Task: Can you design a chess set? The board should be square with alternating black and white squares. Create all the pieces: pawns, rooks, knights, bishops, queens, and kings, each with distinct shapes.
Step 767:
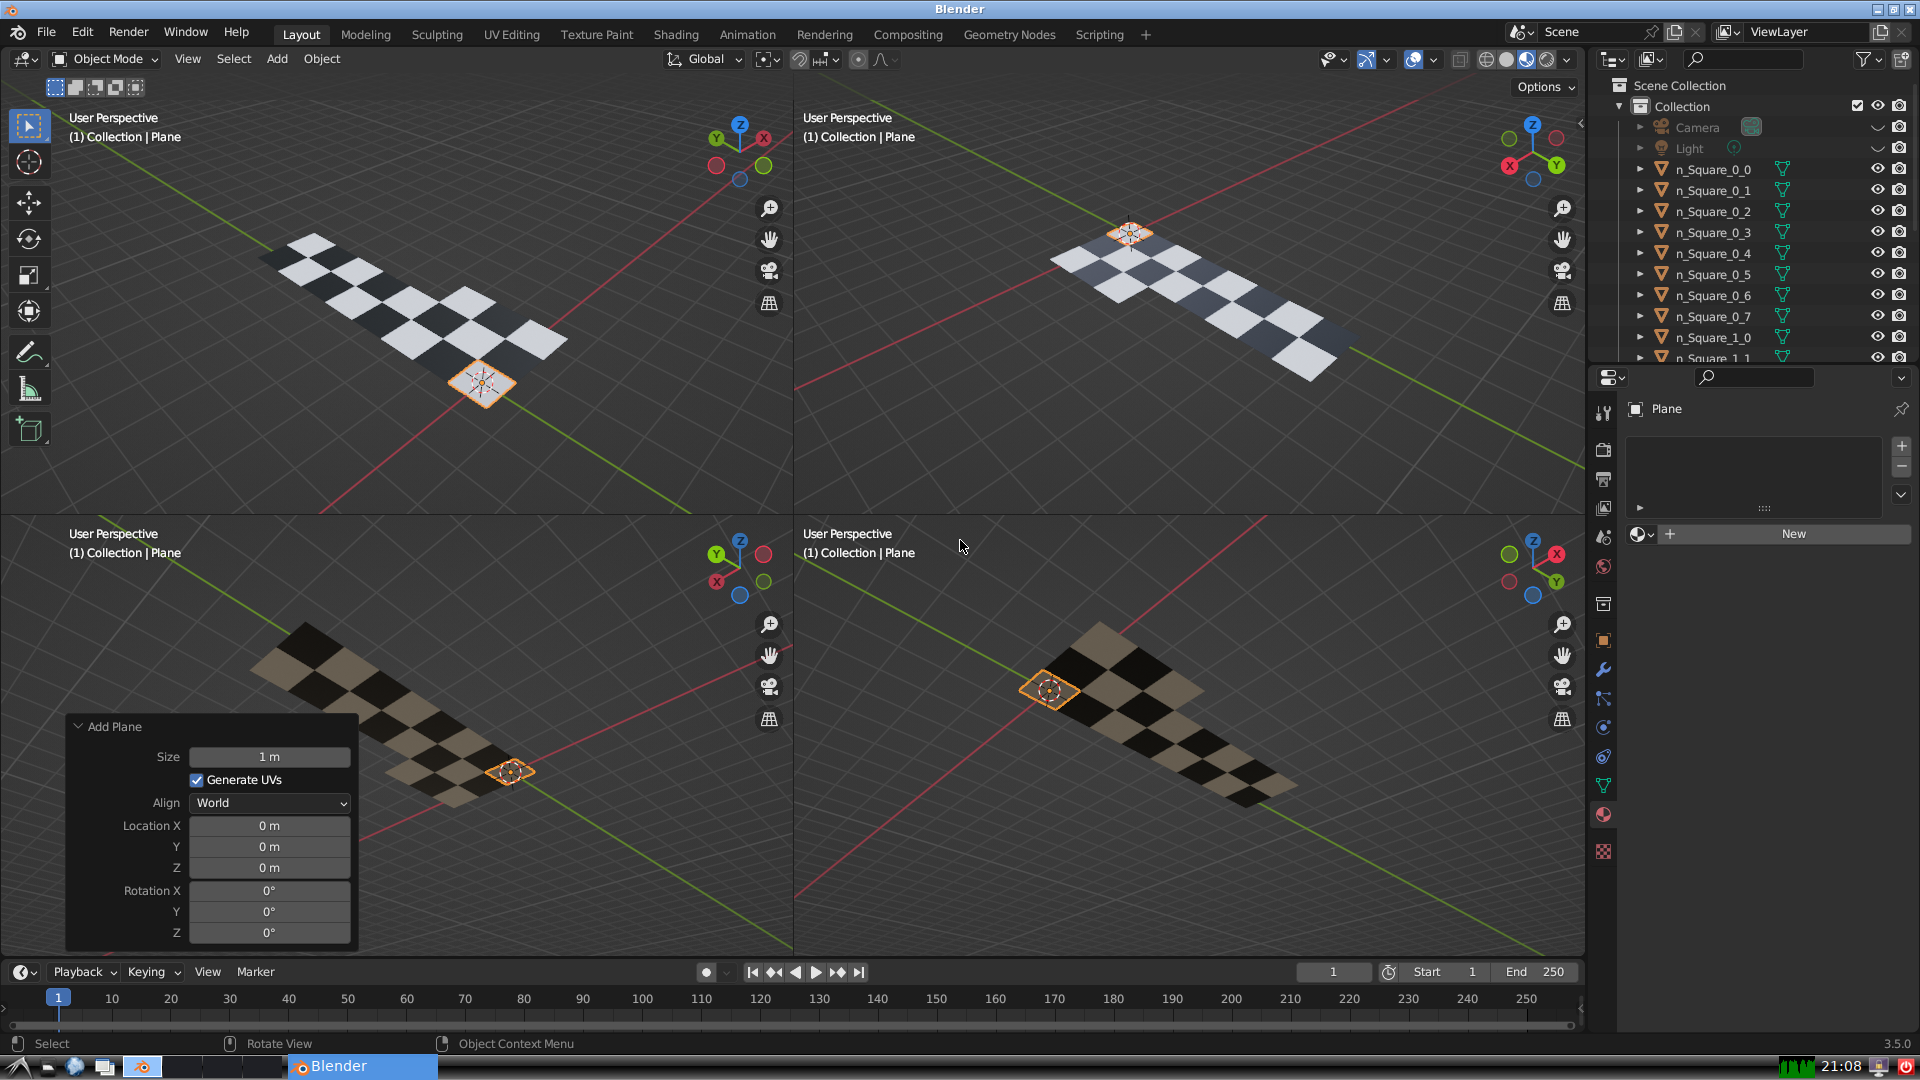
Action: {"mouse_move": [270, 826]}